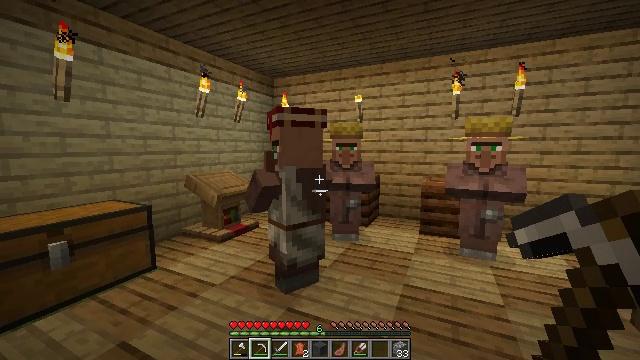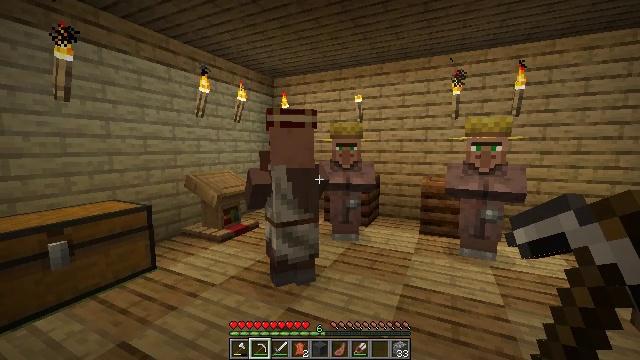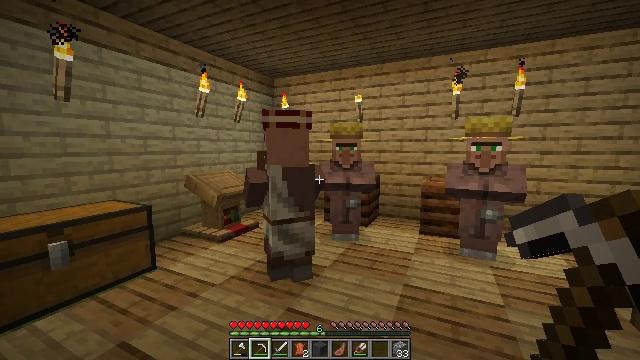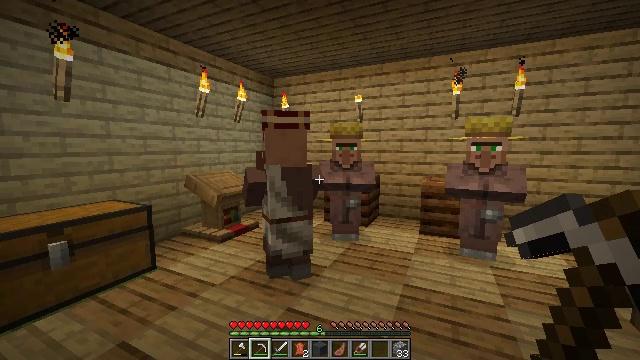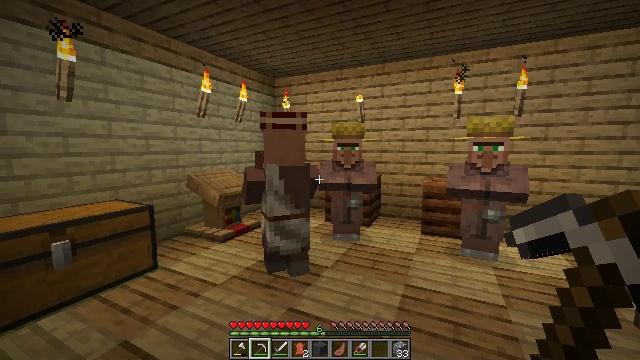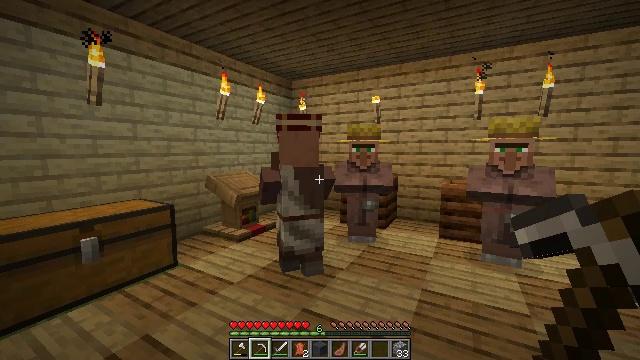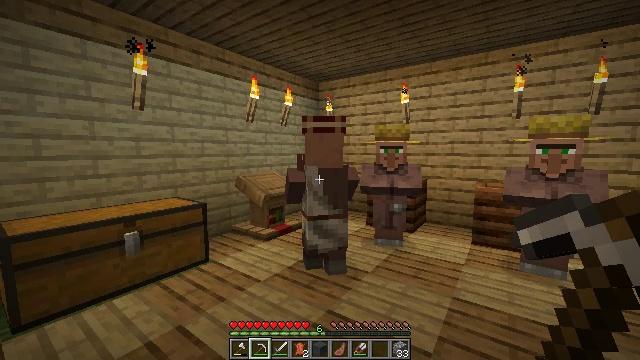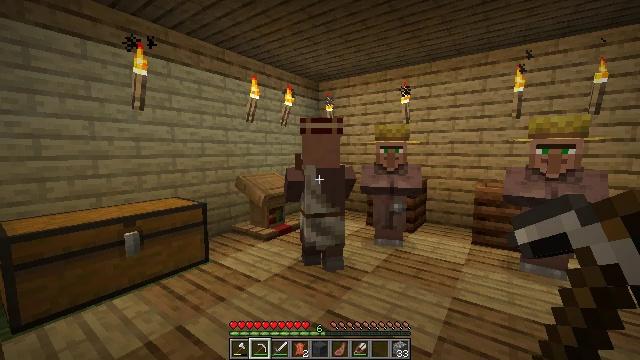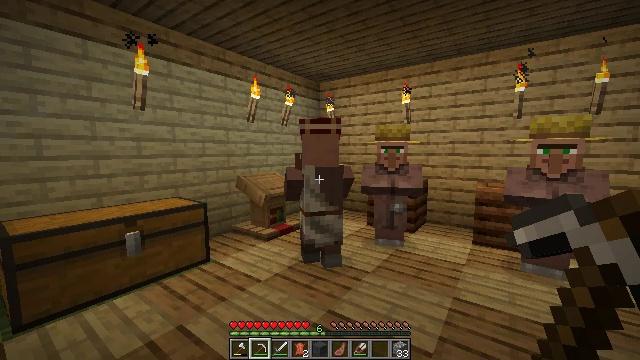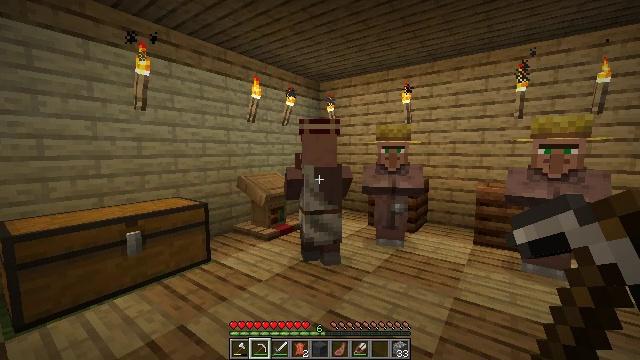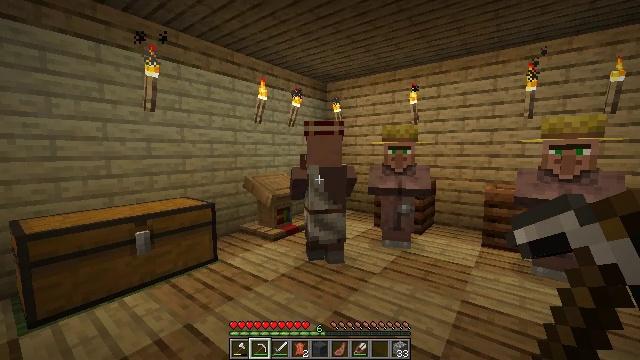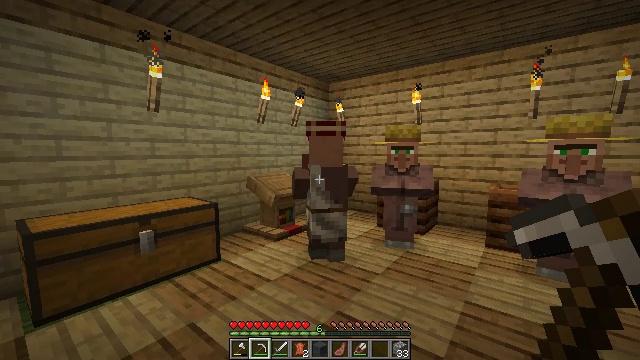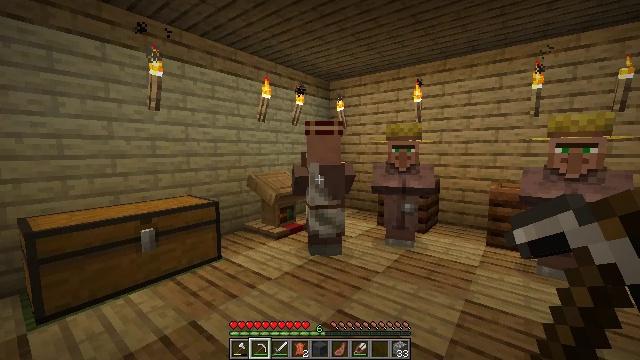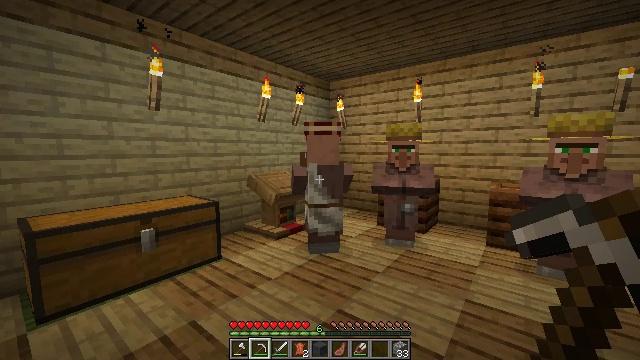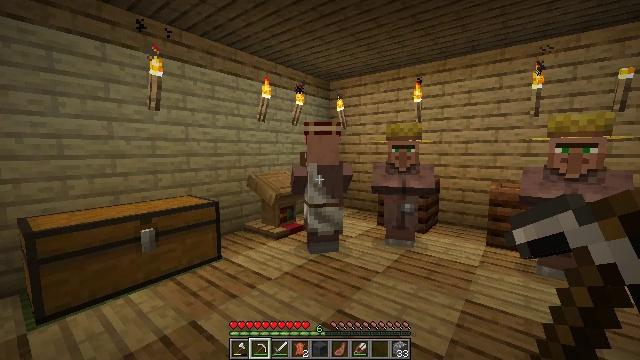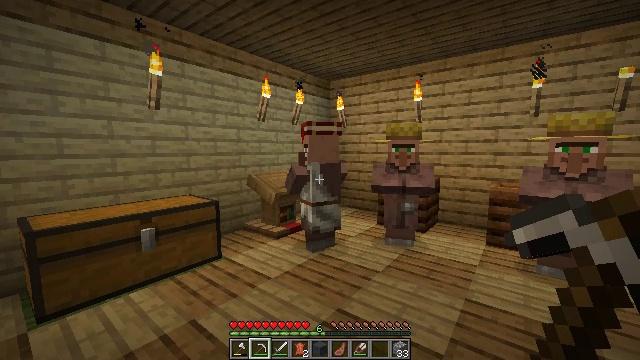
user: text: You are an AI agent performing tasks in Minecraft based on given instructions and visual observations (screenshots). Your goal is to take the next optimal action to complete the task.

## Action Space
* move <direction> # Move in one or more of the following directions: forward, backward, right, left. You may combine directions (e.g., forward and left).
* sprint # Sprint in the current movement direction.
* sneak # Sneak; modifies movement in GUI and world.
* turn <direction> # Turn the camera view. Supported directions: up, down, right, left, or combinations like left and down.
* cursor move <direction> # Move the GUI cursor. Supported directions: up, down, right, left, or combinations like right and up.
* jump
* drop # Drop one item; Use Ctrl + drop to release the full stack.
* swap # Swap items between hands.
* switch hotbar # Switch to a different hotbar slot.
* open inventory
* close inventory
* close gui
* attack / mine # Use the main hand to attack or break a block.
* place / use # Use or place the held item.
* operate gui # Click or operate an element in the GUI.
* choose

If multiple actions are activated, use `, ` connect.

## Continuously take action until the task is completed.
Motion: motion action
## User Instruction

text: Convert sugarcane into sugar.
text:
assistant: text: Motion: no_op
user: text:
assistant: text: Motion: no_op
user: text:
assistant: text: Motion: no_op
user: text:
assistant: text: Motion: no_op
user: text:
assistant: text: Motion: turn left
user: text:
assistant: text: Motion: turn left
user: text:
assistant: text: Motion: no_op
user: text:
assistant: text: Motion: no_op
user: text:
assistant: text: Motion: no_op
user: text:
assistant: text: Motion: turn left
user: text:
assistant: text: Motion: no_op
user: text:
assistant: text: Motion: use / place
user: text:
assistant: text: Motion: use / place
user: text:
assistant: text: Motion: use / place
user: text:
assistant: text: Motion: no_op
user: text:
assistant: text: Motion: no_op
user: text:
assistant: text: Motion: no_op
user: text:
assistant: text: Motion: no_op
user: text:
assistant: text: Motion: no_op
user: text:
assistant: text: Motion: no_op
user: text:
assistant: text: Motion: no_op
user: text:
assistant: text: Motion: no_op
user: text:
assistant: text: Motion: no_op
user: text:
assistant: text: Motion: no_op
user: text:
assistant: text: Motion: no_op
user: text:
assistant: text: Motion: no_op
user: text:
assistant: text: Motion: no_op
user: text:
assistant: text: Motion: no_op
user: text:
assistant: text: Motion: no_op
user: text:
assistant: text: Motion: no_op